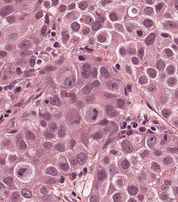
Tumor epithelial tissue: yes
Tumor-associated stroma tissue: yes
Normal tissue: no